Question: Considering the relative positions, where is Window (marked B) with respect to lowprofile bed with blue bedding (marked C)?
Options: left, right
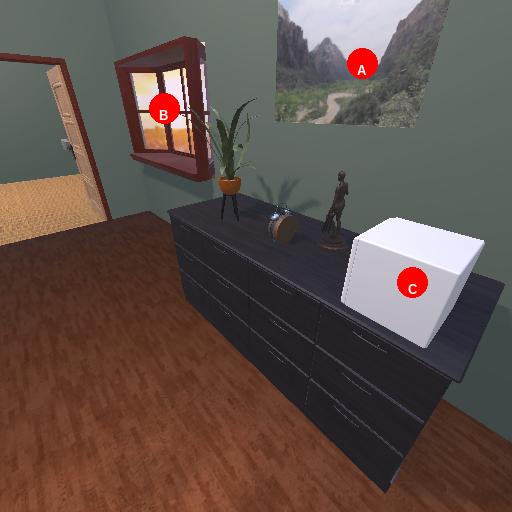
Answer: left